Question: I have a big button with a text in a one layer, and I would like to create a semi-transparent white layout under or over that text (cuz button will have a background picture, so I want to separate the text visually somehow).
How would I go about it? Should I create another layer that overlaps text, can I add a background just to the text of the button, or there is something else I can do?
Current structure goes like this:
'''
<LinearLayout xmlns:android="http://schemas.android.com/apk/res/android"
android:layout_width="match_parent"
android:layout_height="match_parent"
android:orientation="vertical" >
<LinearLayout style="@style/layout_furniture" >
<Button
style="@style/button_furniture"
android:text="@string/desks" />
</LinearLayout>
</LinearLayout>
'''
Styled like this:

Thank you guys.
P.S. Background is this coded blue gradient for now, but it will be a picture background later on.
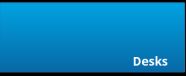
Answer: I solved this by changing linear layout container to relative, and adding a new linear one under the button with layout_alignBottom="@id/button". I also applied match_parent width, arbitrary width, horizontal orientation and #22ffffff colored background to the layout.